Question: I'm writing a CloudKit-based iOS and Mac application that uses a CKSubscription to get notified when an update occurs in the remote data set. I've got the subscription setup correctly and the notifications are being received. Everything works great! The only issue is that the device receives a user-facing notification.

I would prefer that the remote update notification be an application internal implementation detail; I don't want the user receiving a notification every time they update their own collection of objects. I can't seem to find anything to address this in the documentation. Apple's own <URL> talk about this like "duh, of course you want to do a notification." Well, I don't.
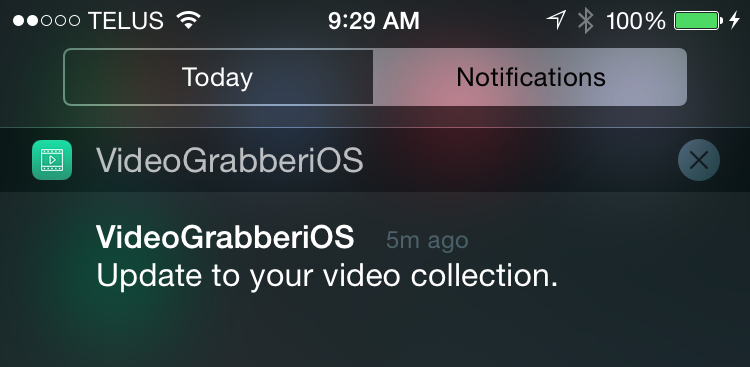
Answer: If you leave the alertBody of the CKNotificationInfo blank, then you won't get a user facing notification. The notification will be received in your app where you can handle it as usual.
'''
var subscription = CKSubscription(recordType: recordType, predicate: predicate, options: .FiresOnRecordCreation | .FiresOnRecordUpdate | .FiresOnRecordDeletion)
subscription.notificationInfo = CKNotificationInfo()
subscription.notificationInfo.shouldSendContentAvailable = true
subscription.notificationInfo.soundName = UILocalNotificationDefaultSoundName
subscription.notificationInfo.alertBody = ""
'''